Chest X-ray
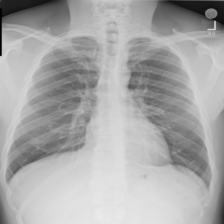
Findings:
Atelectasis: negative
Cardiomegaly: negative
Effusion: negative
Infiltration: negative
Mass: negative
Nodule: negative
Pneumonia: negative
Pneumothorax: negative
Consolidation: negative
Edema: negative
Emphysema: negative
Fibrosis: negative
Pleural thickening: negative
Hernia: negative